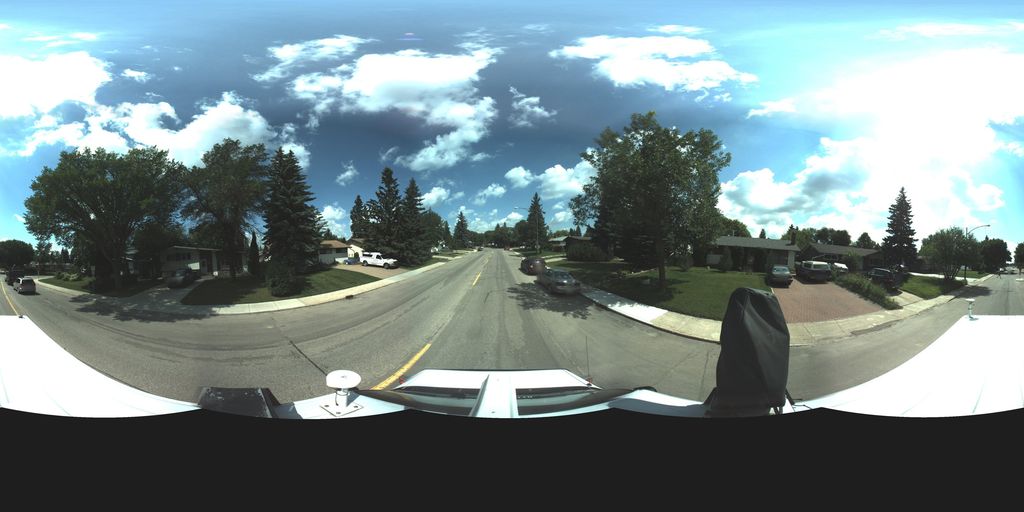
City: saskatoon